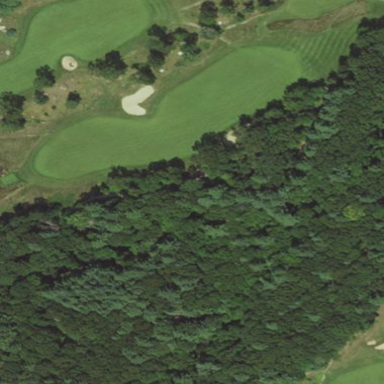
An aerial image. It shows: Grassy area designated as golf fairway.